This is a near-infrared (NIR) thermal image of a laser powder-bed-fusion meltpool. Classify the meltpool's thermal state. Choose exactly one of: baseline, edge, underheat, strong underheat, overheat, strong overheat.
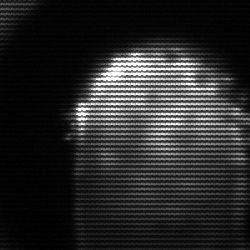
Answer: baseline